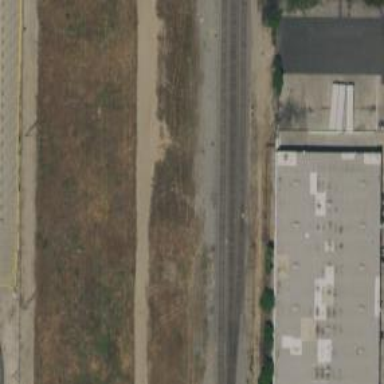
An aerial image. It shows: Railway siding with rails.